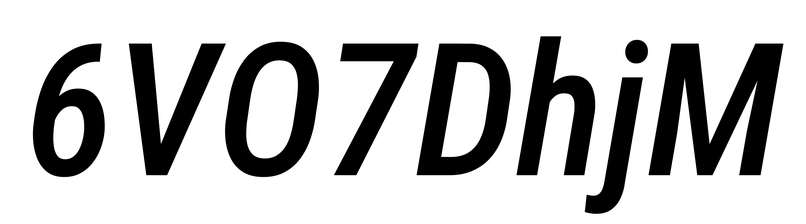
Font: Roboto-Italic_Condensed_Medium_Italic